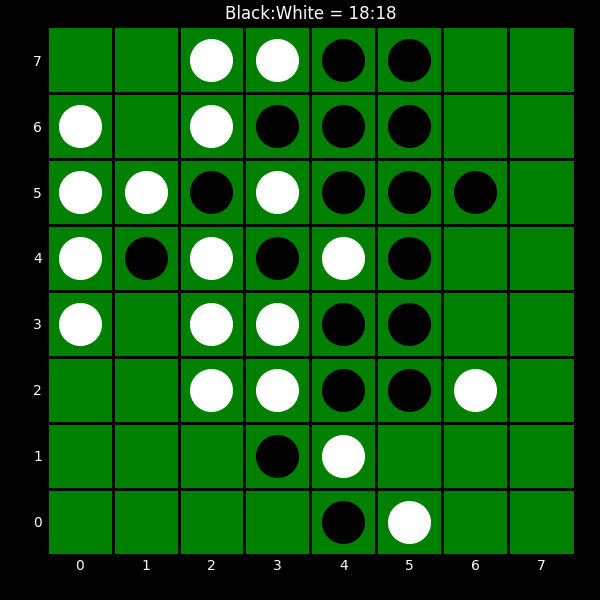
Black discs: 18
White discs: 18